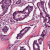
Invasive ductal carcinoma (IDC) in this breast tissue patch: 1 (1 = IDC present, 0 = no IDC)